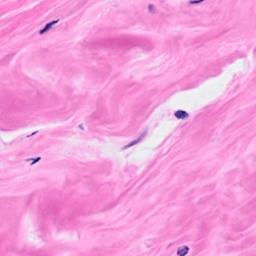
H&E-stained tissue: Breast